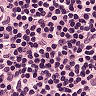
Metastatic tissue present: no